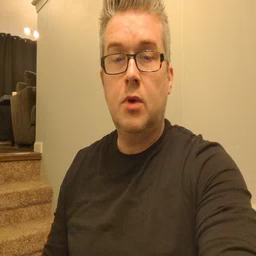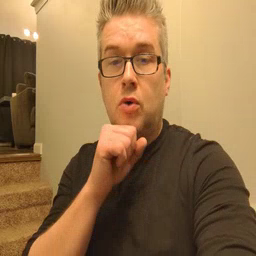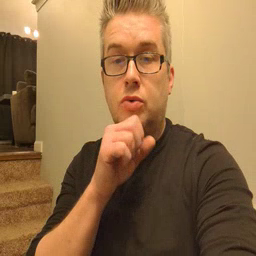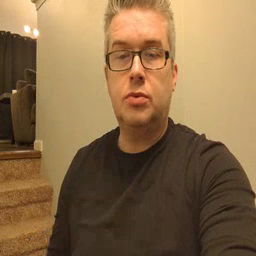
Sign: orange